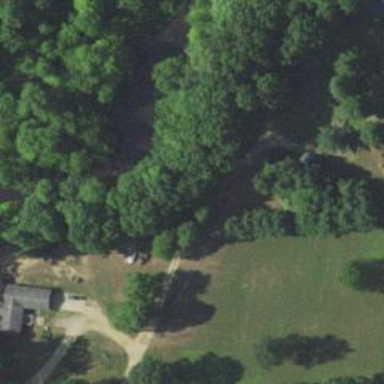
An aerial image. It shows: Driveway.